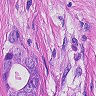
Metastatic tissue present: yes